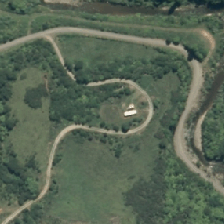
Land cover: grose_broom